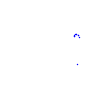
Particle: proton